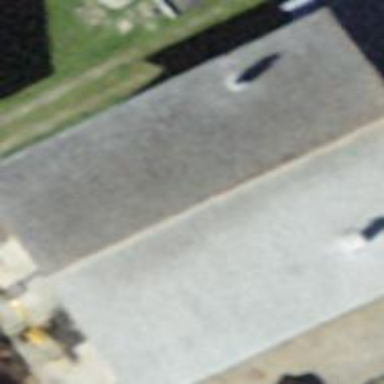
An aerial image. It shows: Simple house.